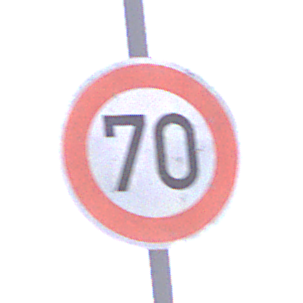
Verkehrszeichen: Geschwindigkeit70
Umgebung: Outdoor, Beach
Tageszeit: SunriseSunset
Wetter: Overcast
Licht: Natural
Jahreszeit: NotSpecified
Kontrast: LowContrast